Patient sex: M
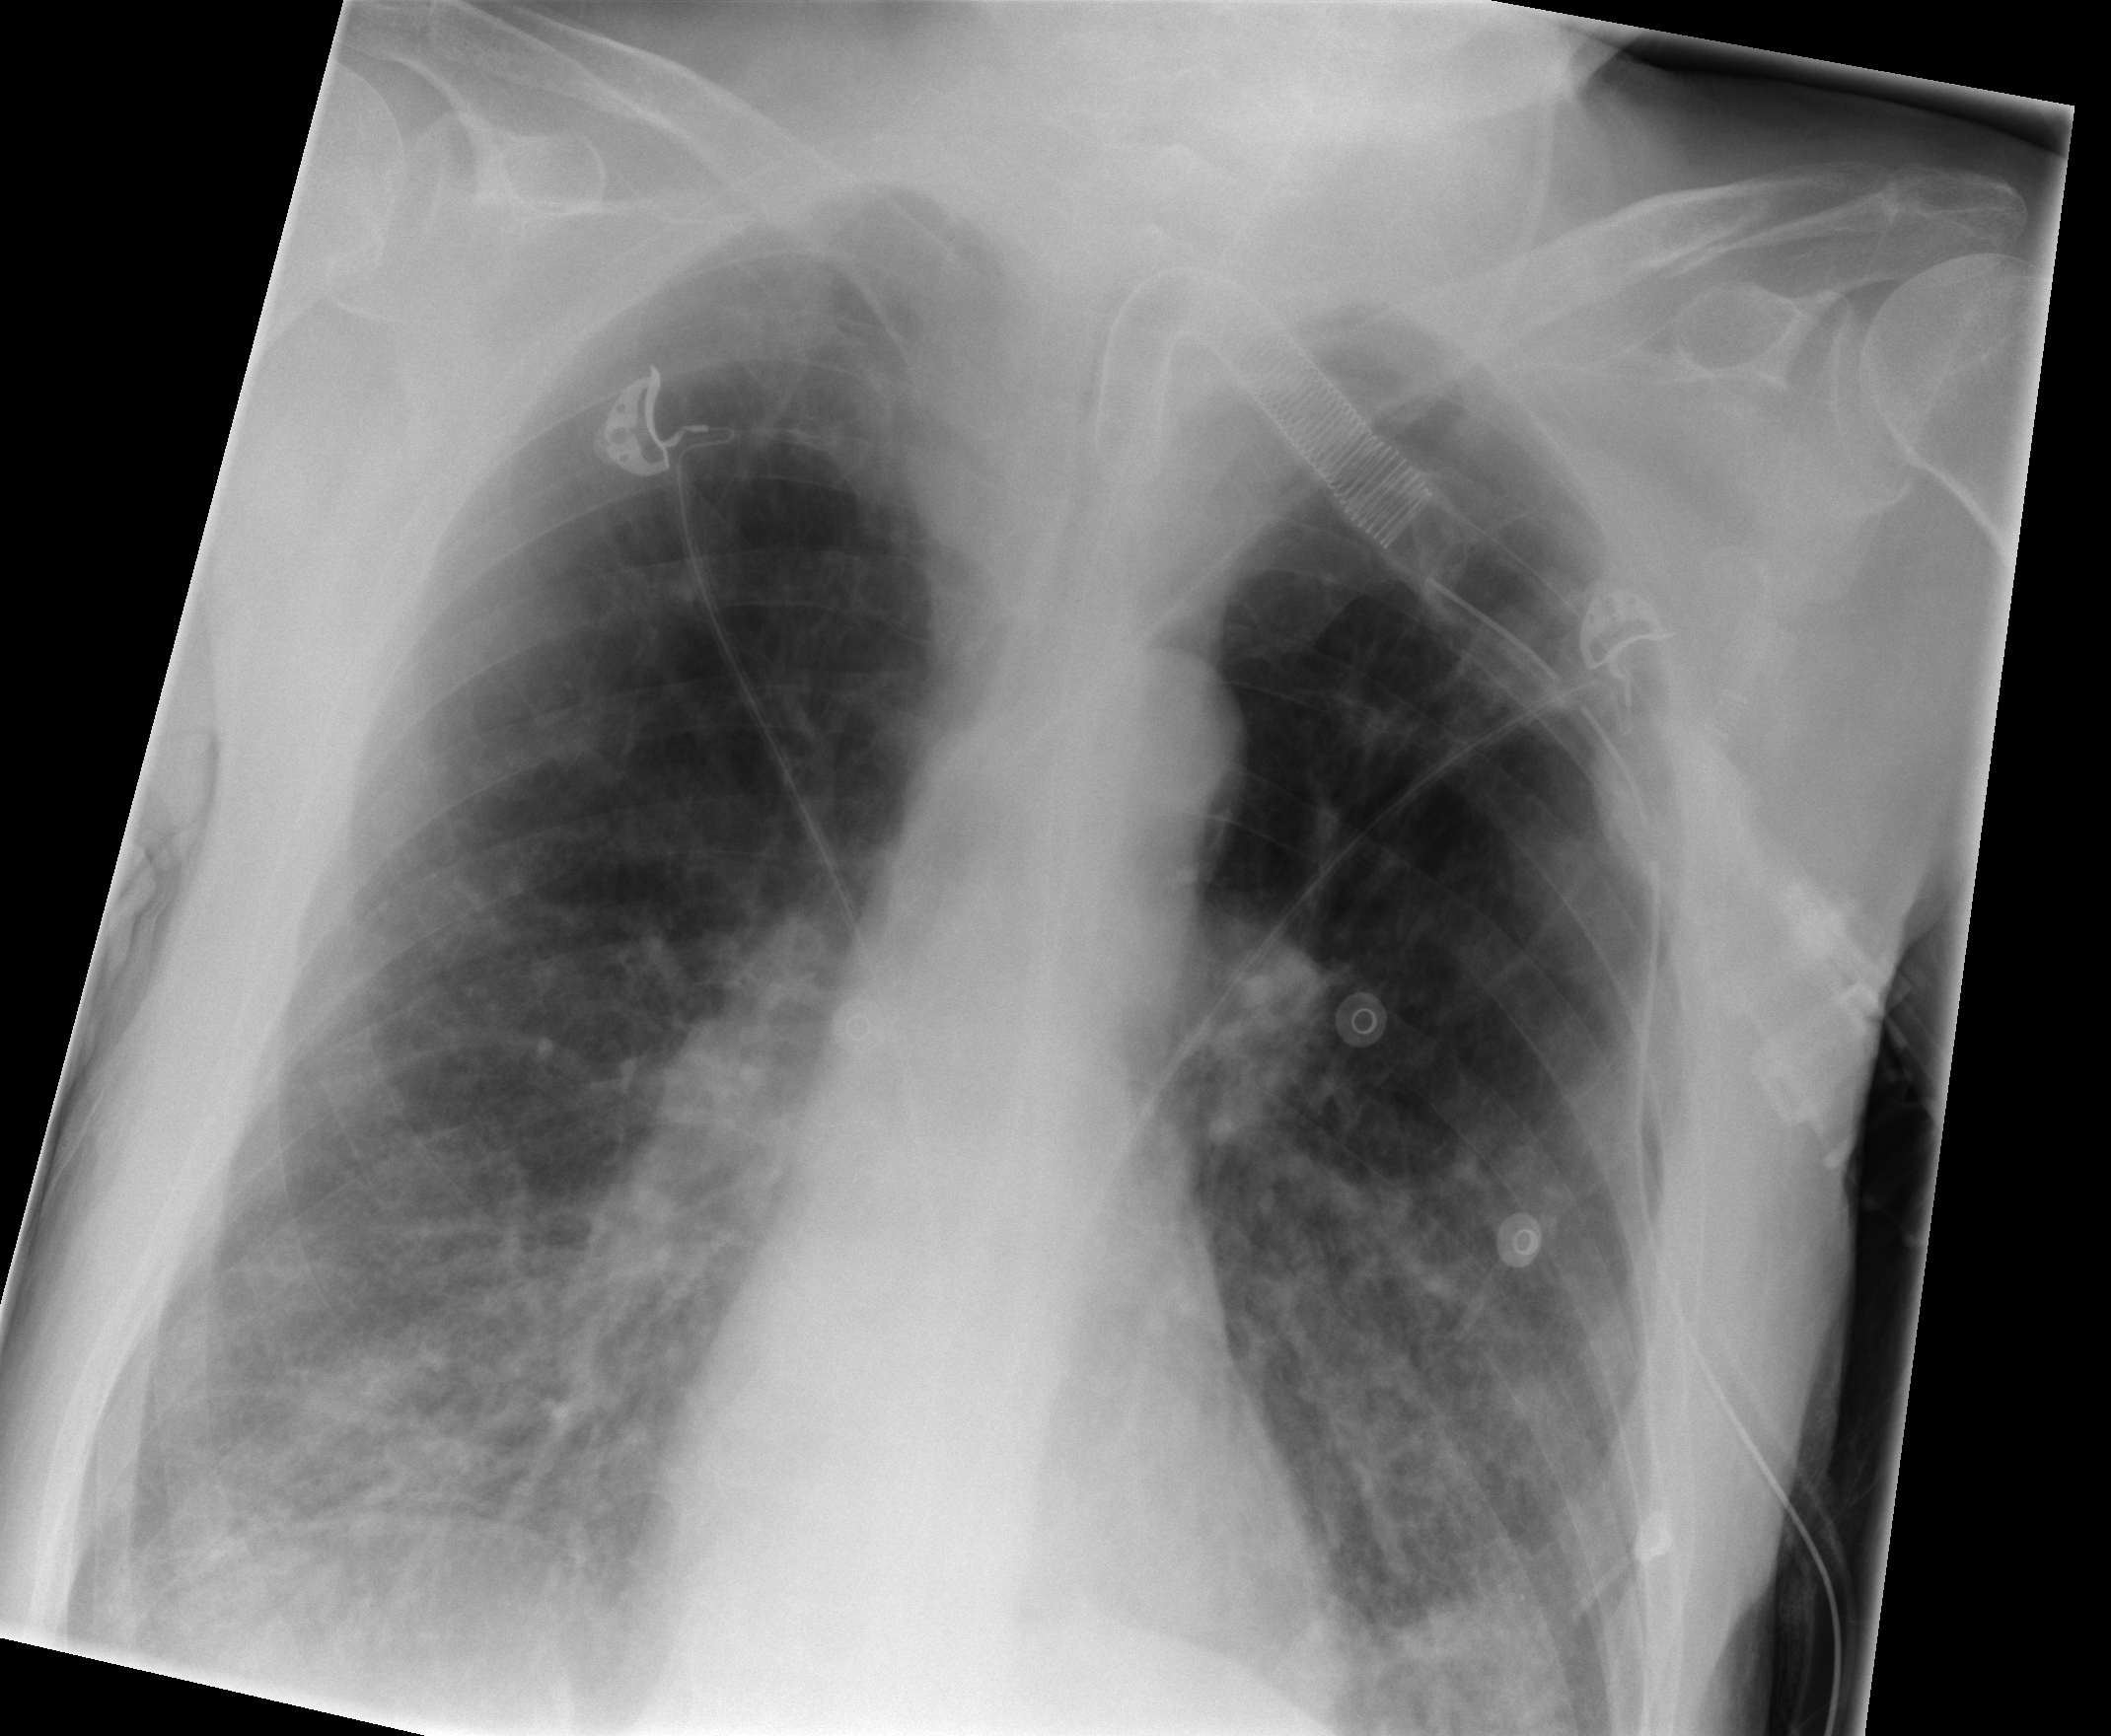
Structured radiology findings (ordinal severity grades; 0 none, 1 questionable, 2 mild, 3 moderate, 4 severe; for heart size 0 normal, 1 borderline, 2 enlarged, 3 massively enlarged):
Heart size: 0
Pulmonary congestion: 1
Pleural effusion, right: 2
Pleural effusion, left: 0
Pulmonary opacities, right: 2
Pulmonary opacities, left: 2
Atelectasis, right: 0
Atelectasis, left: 0